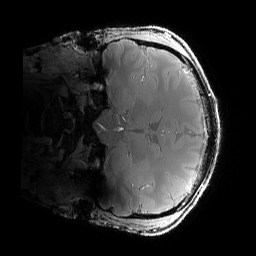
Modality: PDw
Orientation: coronal
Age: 23
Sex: male
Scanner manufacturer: siemens
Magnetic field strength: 6.98 T
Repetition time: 1.78 s
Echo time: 0.00386 s